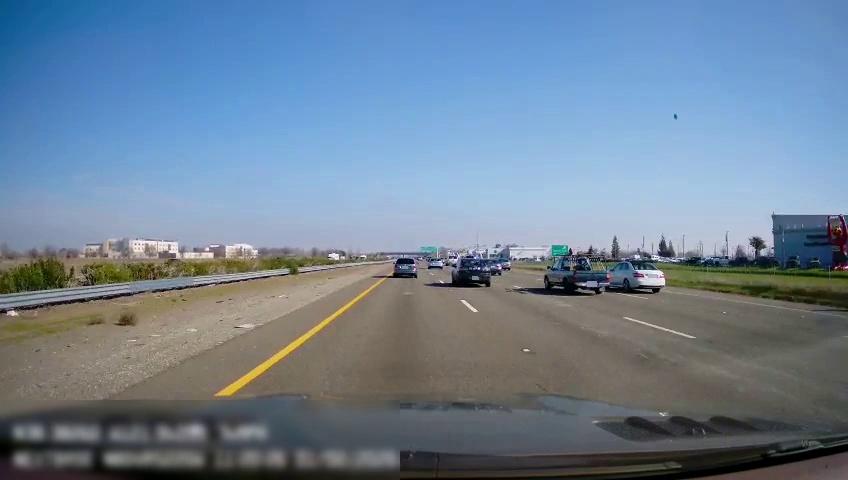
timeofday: Day
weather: Sunny
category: Drivable Space
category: Vehicles | Car
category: Vehicles | Car
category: Vehicles | Car
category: Vehicles | SUV
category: Vehicles | Car
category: Vehicles | Car
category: Vehicles | Car
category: Vehicles | Truck
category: Vehicles | SUV
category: Vehicles | Car
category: Lanes | Current Lane
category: Lanes | Current Lane
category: Lanes | Alternate Lane
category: Lanes | Alternate Lane
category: Lanes | Alternate Lane
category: Traffic | Signs
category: Traffic | Signs